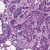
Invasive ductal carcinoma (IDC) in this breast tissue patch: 1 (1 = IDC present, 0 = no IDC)